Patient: sex M, age 74
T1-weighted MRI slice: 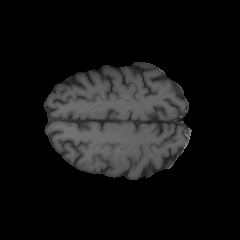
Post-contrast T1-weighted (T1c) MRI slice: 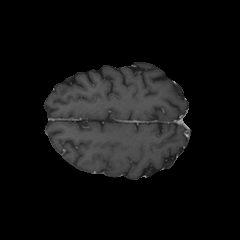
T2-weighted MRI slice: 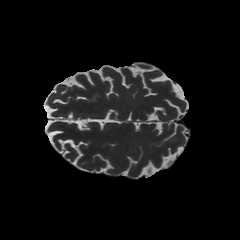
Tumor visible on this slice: no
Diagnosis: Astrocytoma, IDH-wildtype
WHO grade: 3